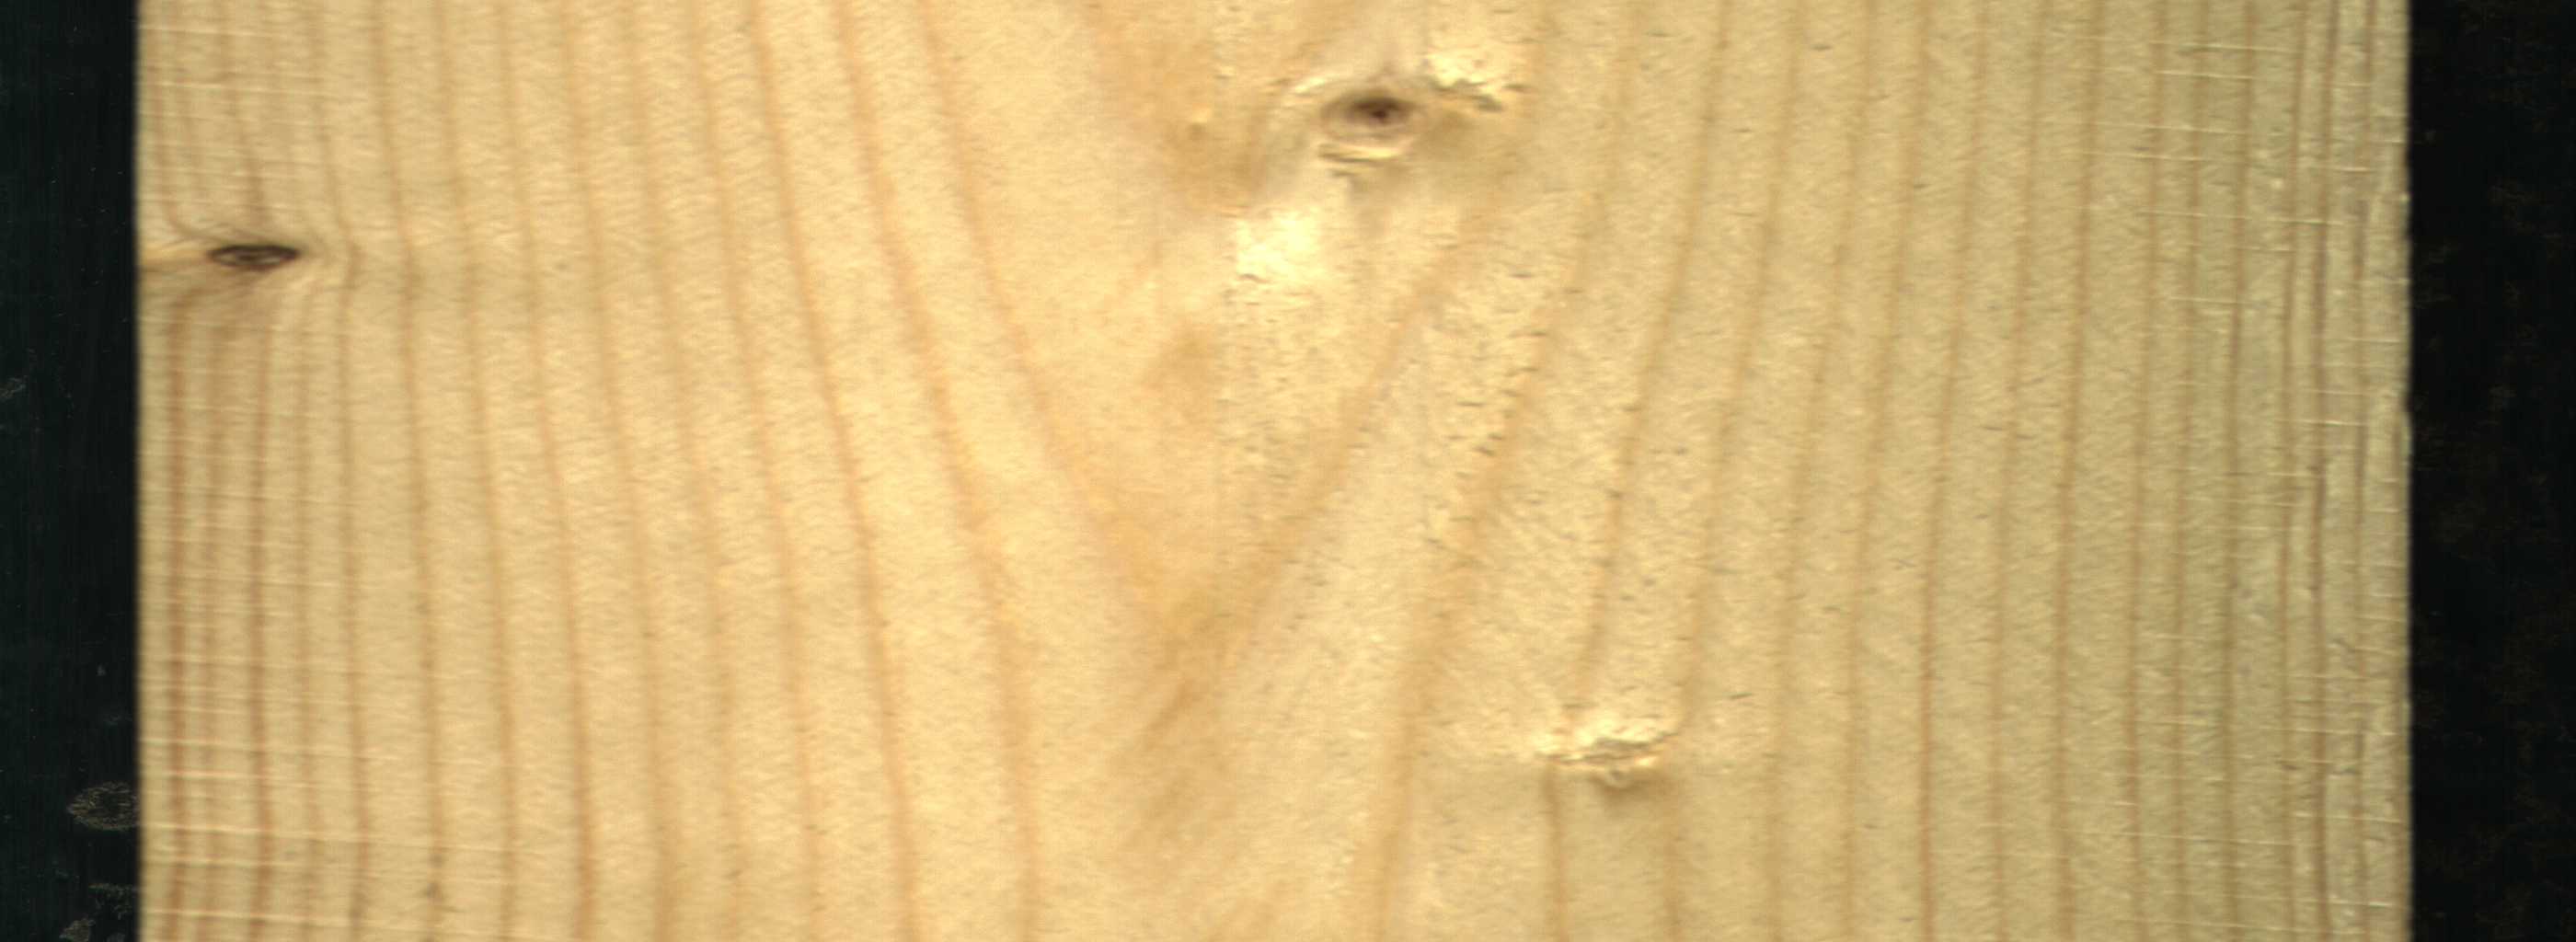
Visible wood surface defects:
Dead_Knot
Live_Knot